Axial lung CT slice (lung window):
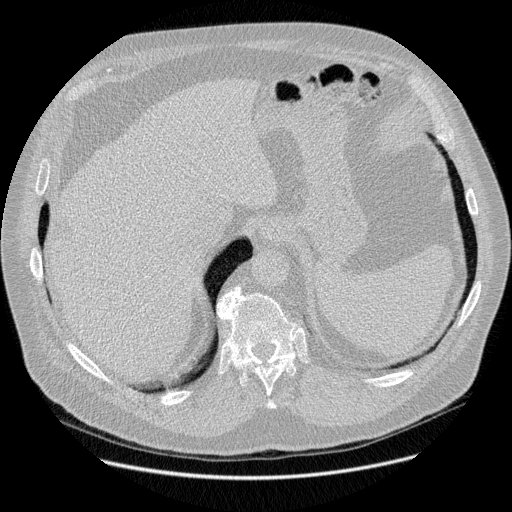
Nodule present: no